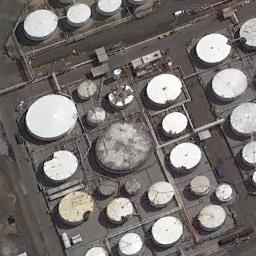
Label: storage_tank